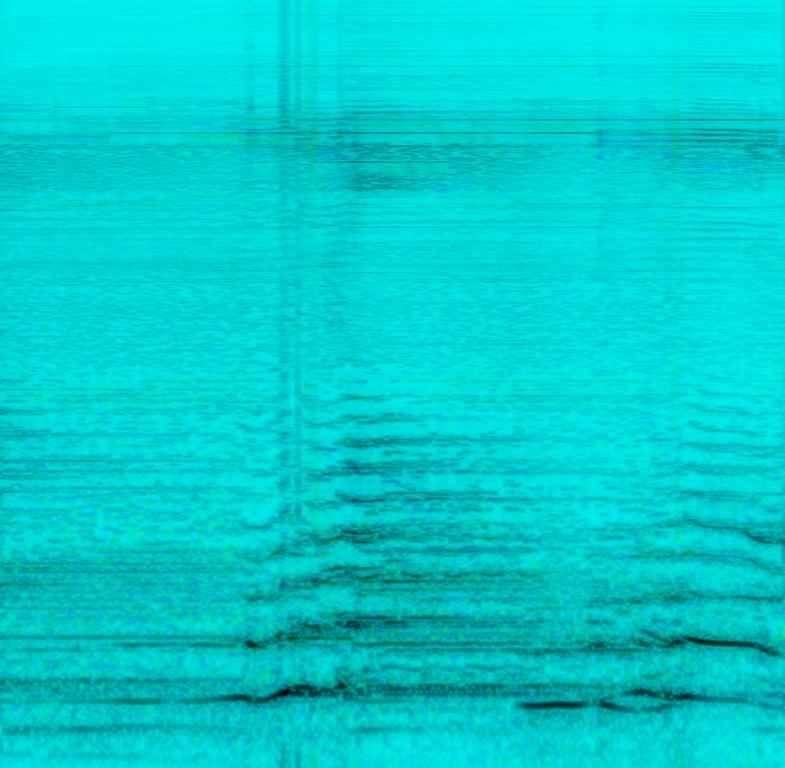
Someone is playing an instrument sounding like a bowl/pad/whale singing in a metallic tone with a long sustain and shifting in pitch. This song may be playing in a horror-movie scene. This is an amateur recording.